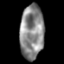
Tissue: lung
Cell type: Others
Senescence score: 0.2083
Nuclear area (px): 1267
Mean DAPI intensity: 137.099